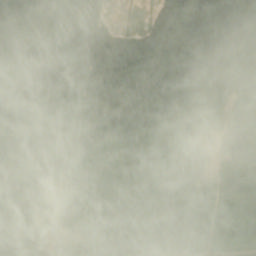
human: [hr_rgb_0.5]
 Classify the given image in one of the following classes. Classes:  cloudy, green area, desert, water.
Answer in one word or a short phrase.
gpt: cloudy